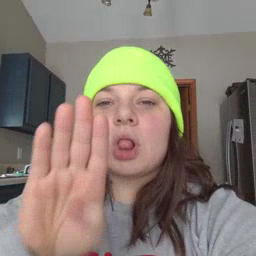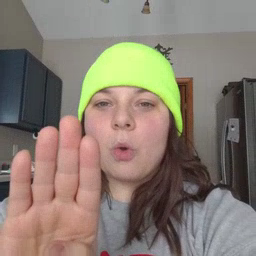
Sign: close